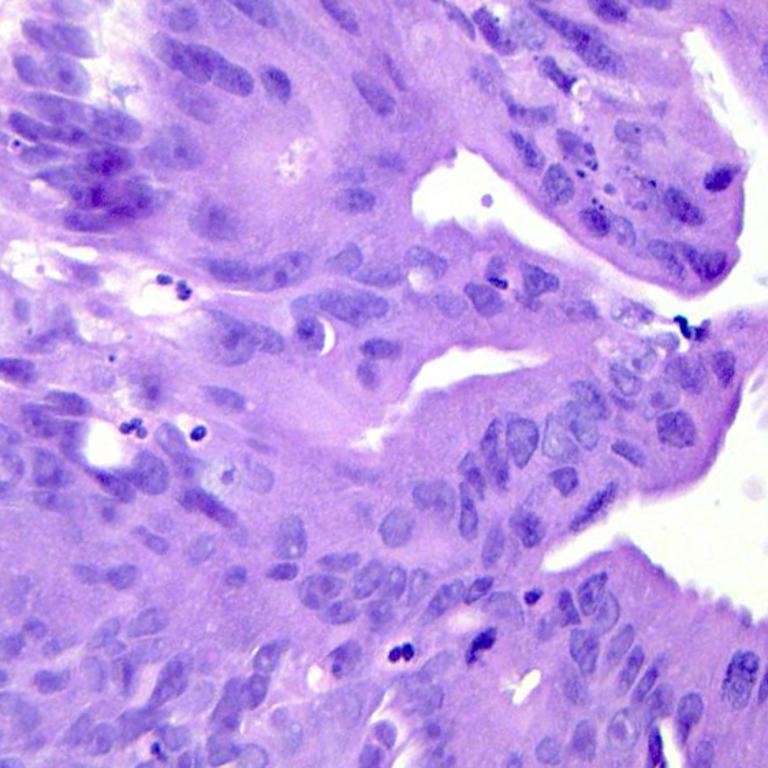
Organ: colon
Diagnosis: adenocarcinomas